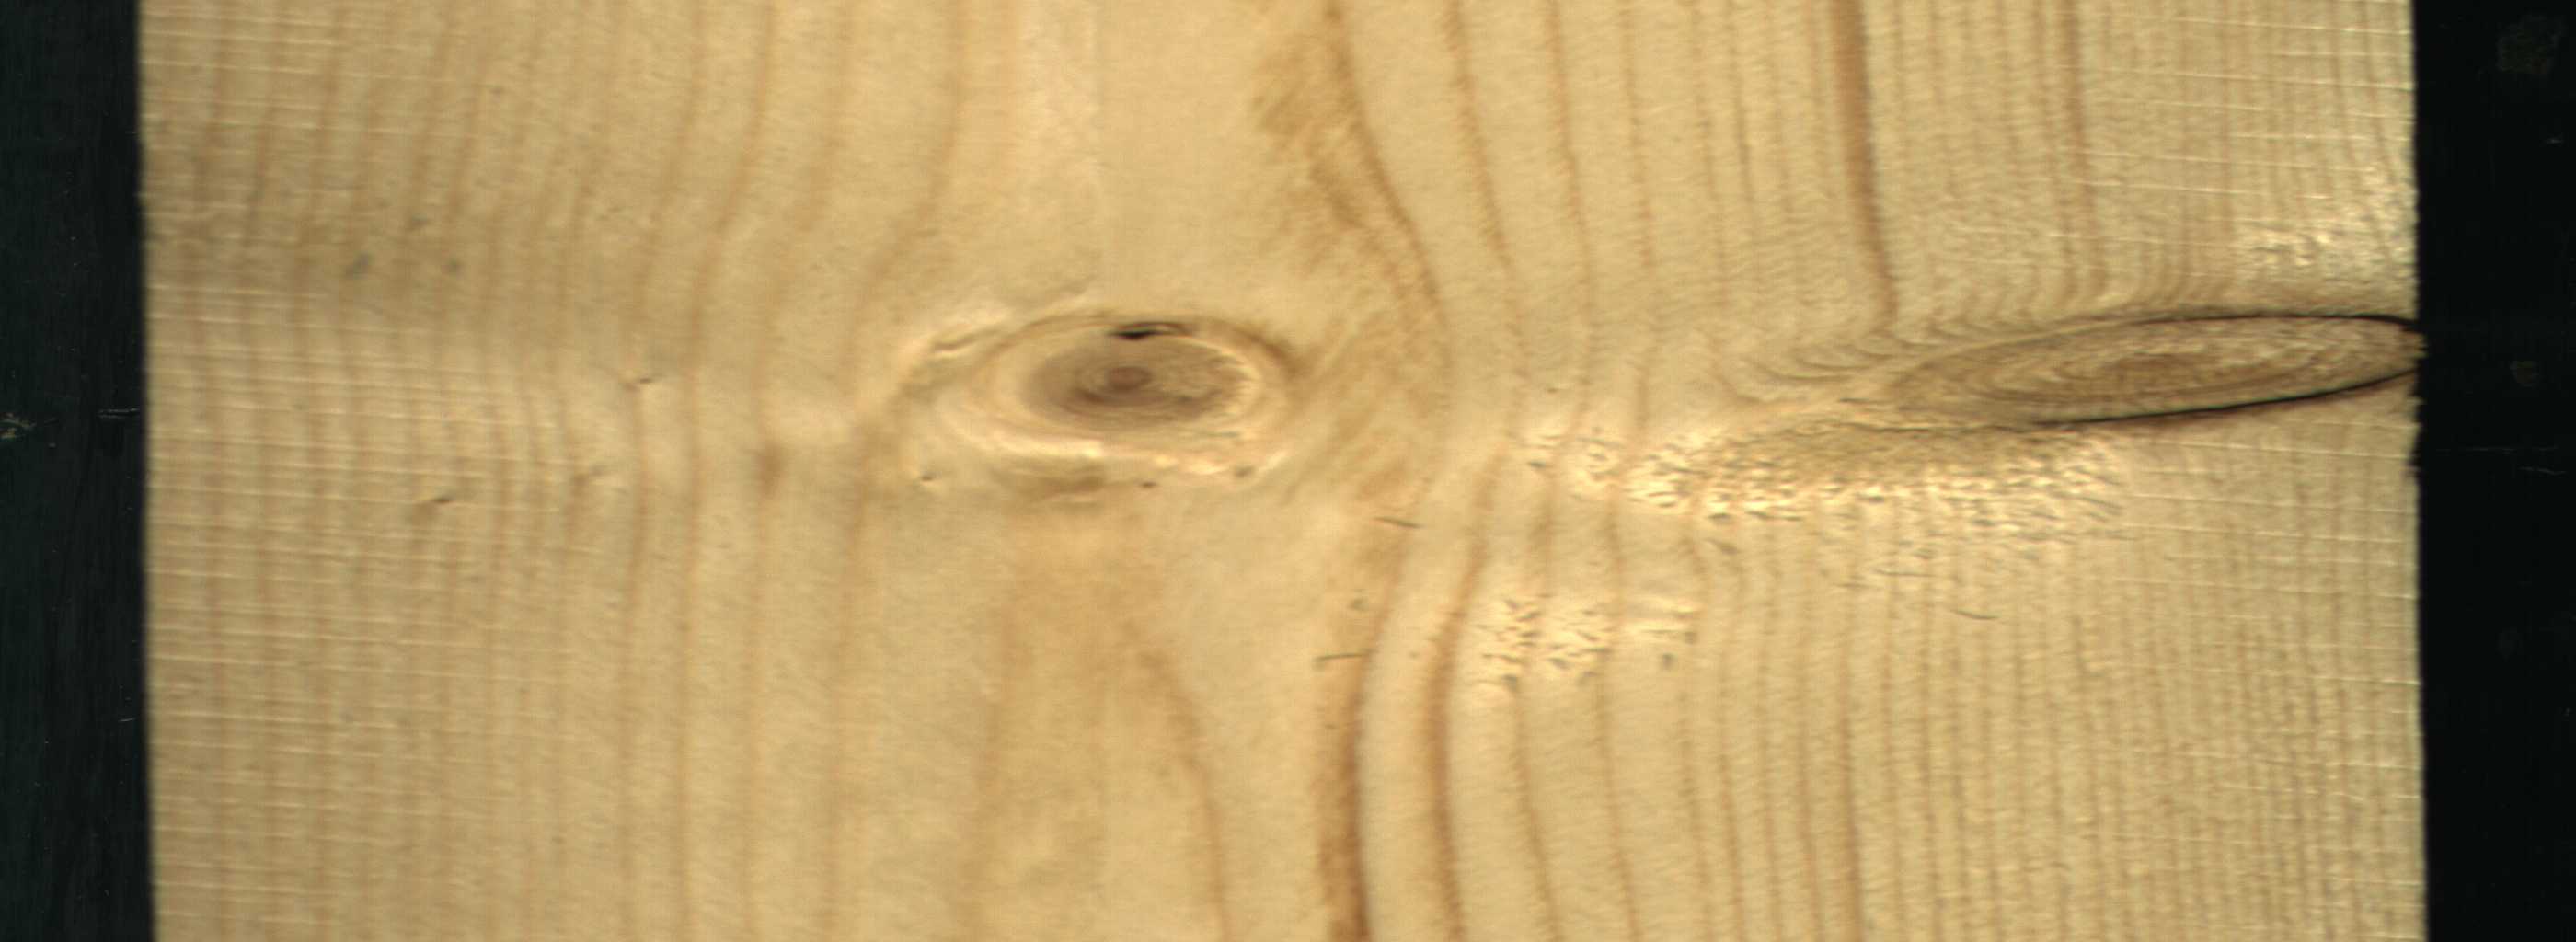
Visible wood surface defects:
Dead_Knot
Live_Knot